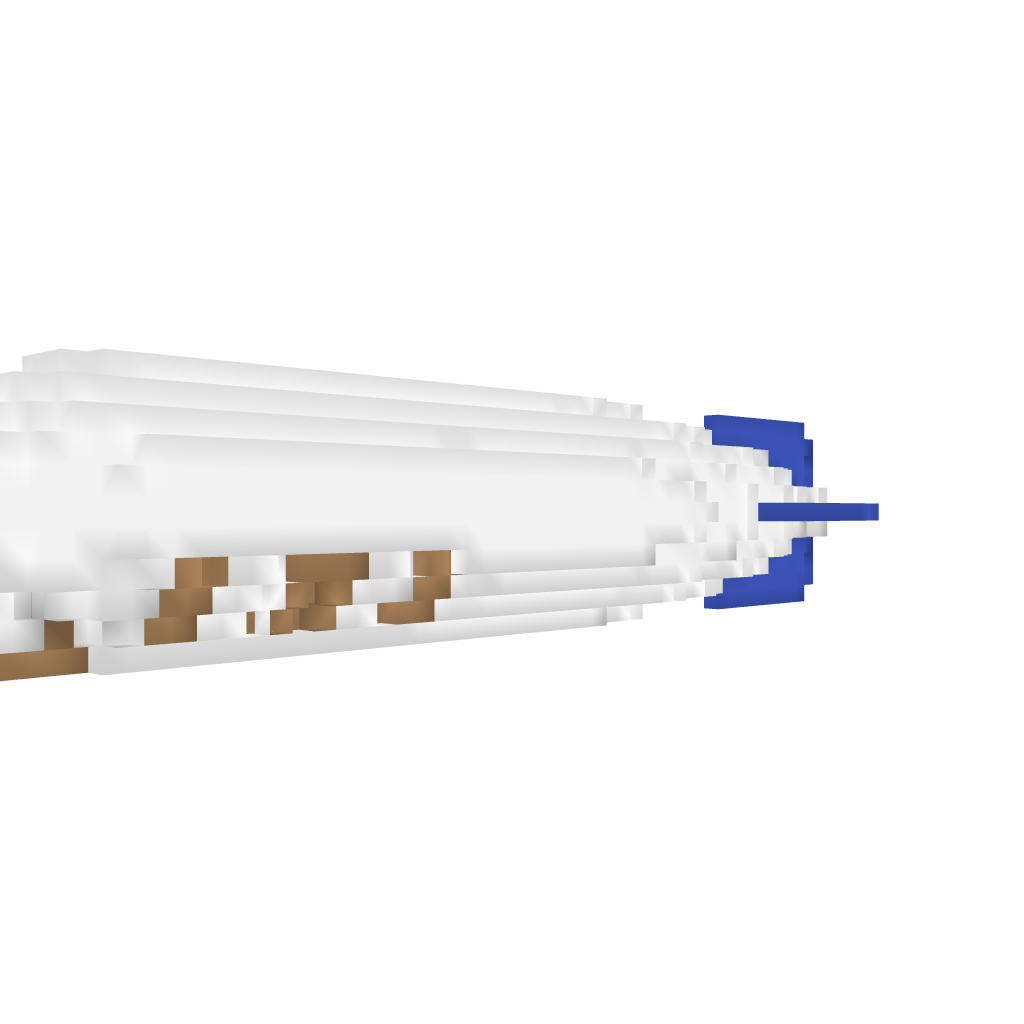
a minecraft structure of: Merchant Airship Majestic Pearl bad low quality